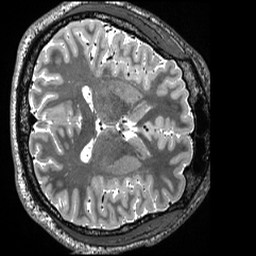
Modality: T2w
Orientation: axial
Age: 22
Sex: male
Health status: healthy
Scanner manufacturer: siemens
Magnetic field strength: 3 T
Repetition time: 3.2 s
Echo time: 0.563 s